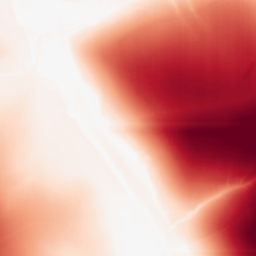
Category: morphological
Decomposition family: rolling_ball
Decomposition parameters: radius: 200
Upsampling method: quartic
Upsampling parameters: scale: 2
Upsampling scale: 2